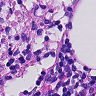
Metastatic tissue present: no